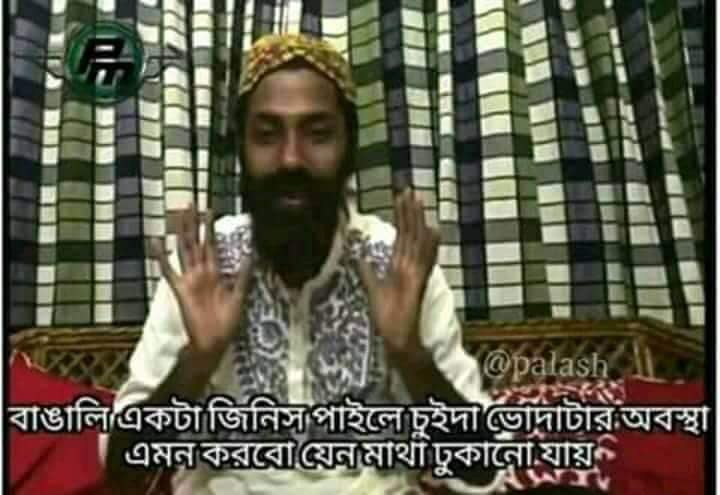
Caption: বাংঙালি একটা জিনিস পাইলে চুইদা ভোদাটার অবস্থা এমন করবো যেন মাথা ঢুকানো যায়
Label: hate